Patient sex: M
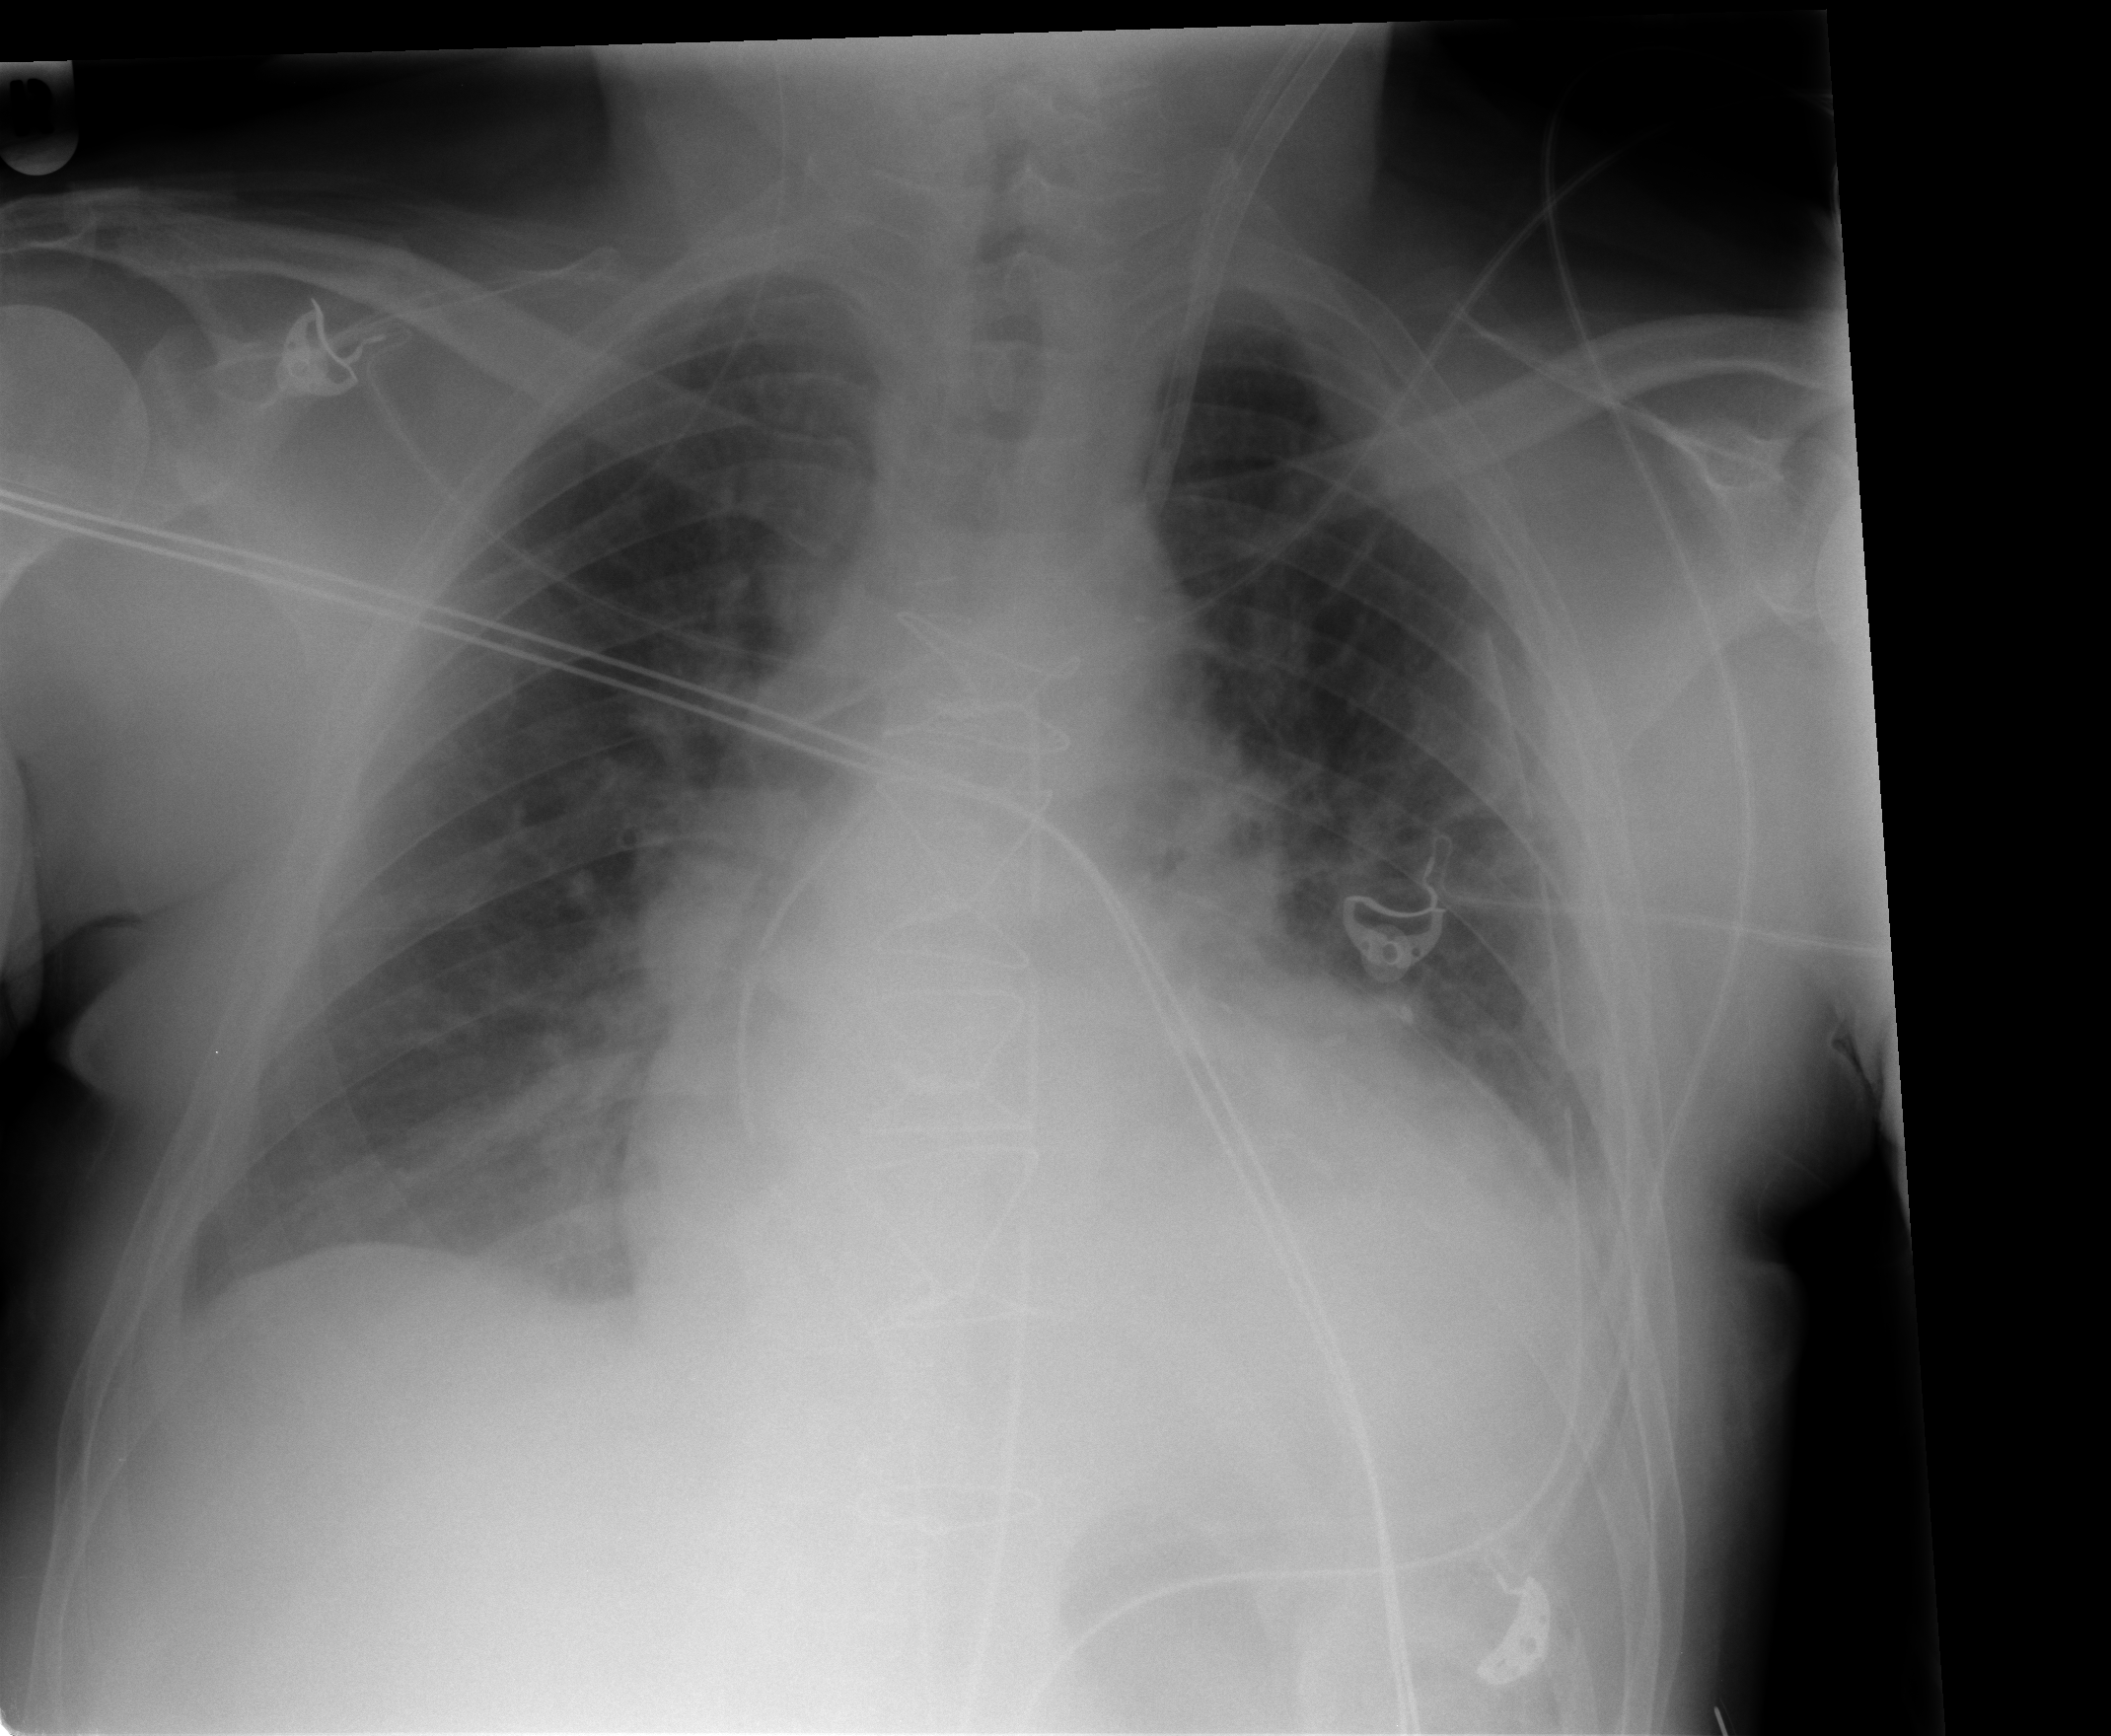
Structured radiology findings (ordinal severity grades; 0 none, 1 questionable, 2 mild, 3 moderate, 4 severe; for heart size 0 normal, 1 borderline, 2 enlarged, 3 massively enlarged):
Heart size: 3
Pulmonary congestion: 2
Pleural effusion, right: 0
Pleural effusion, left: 2
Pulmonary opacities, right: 0
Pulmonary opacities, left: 0
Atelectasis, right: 2
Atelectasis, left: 2